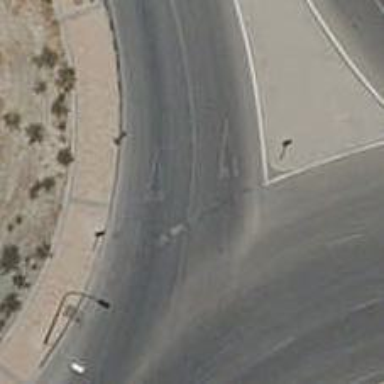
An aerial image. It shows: Road with "give way" sign.